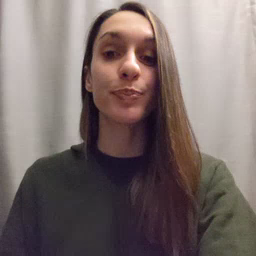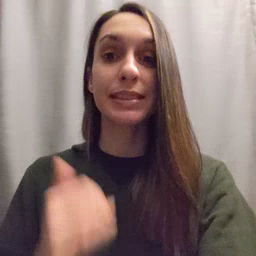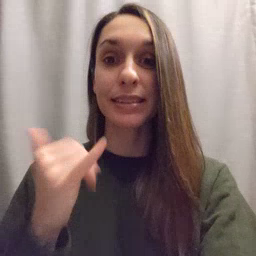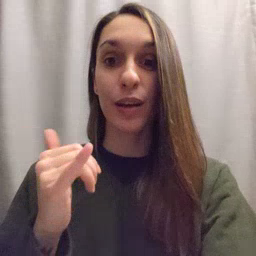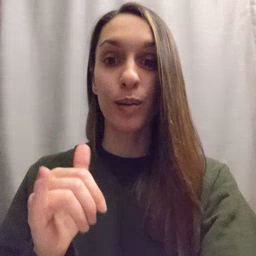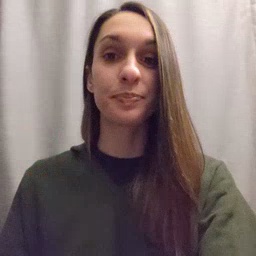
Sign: yellow